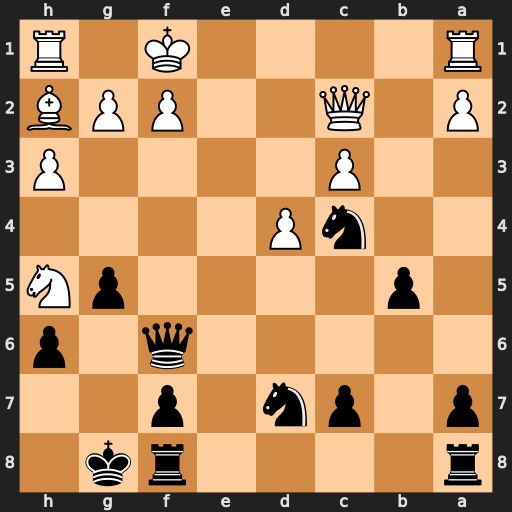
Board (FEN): r4rk1/p1pn1p2/5q1p/1p4pN/2nP4/2P4P/P1Q2PPB/R4K1R
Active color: b
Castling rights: -
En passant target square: -
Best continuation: Ne3+ Ke2 Nxc2 Nxf6+ Nxf6